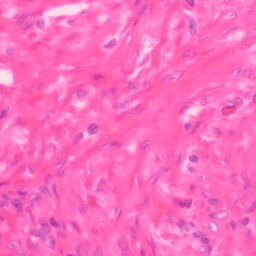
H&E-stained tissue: Colon